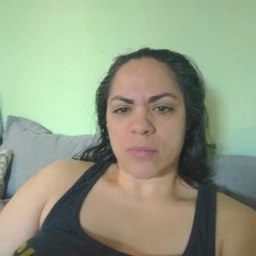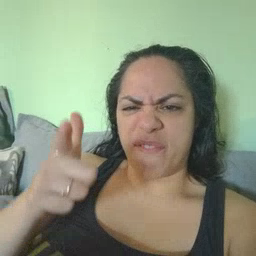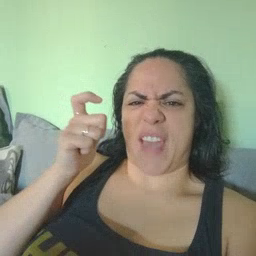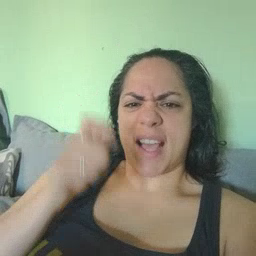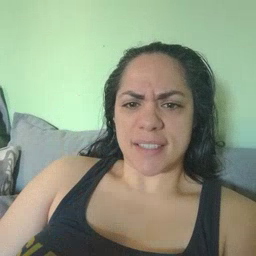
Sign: fast